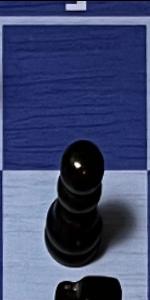
Label: Pawn_Black